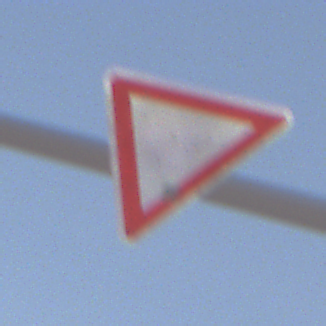
Verkehrszeichen: VorfahrtGewaehren
Umgebung: Outdoor, Nature
Tageszeit: Midday
Wetter: PartlyCloudy
Licht: Natural
Jahreszeit: NotSpecified
Kontrast: HighContrast